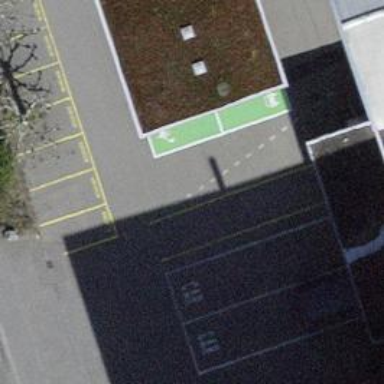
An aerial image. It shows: Car-sharing service available at this location.